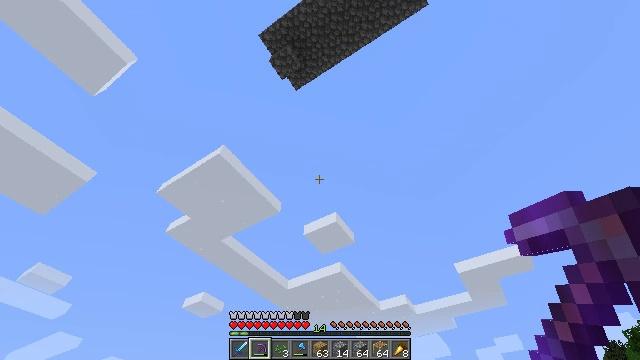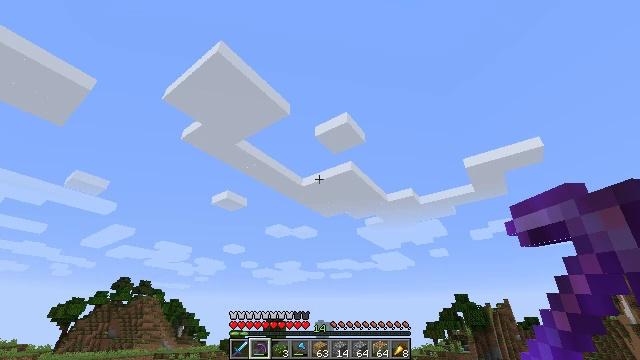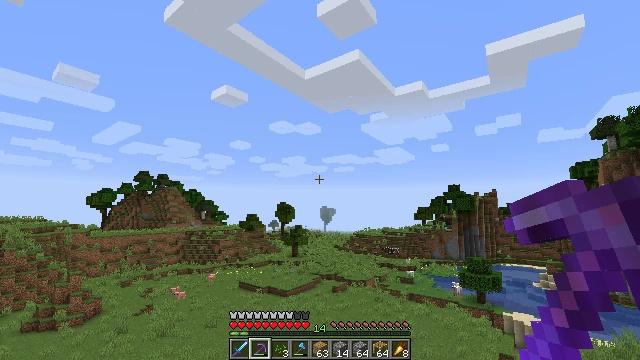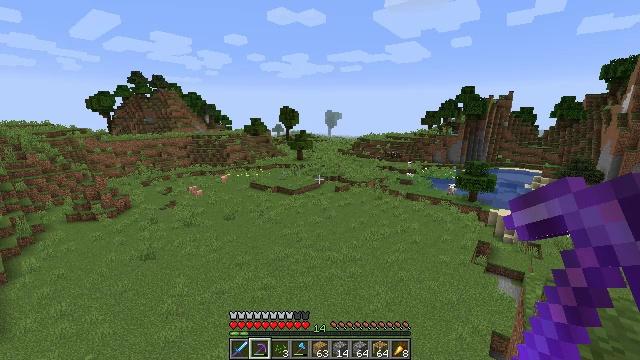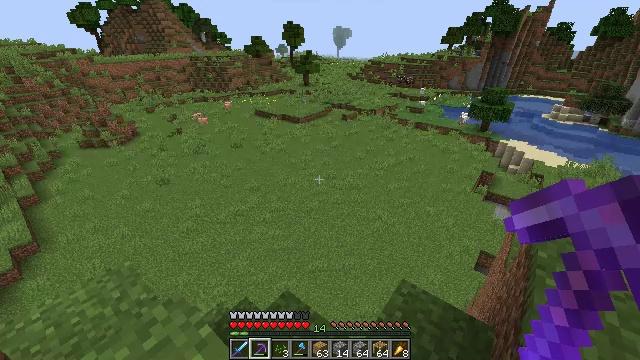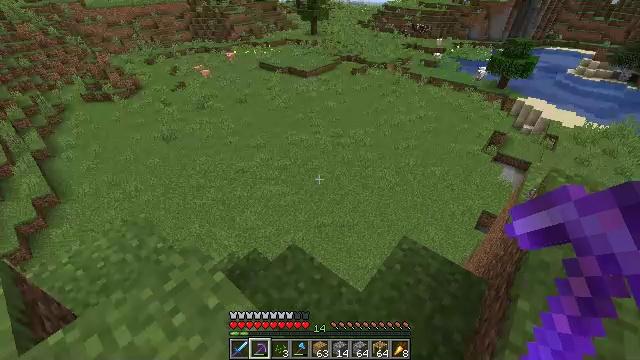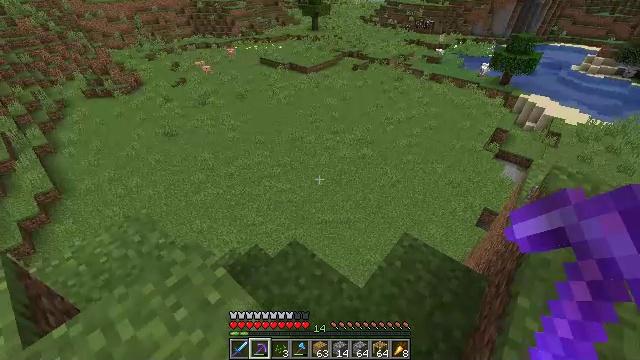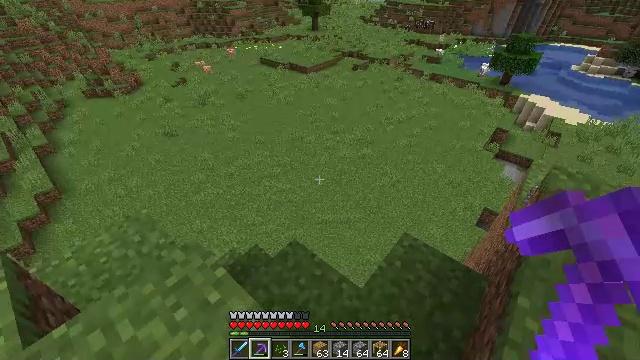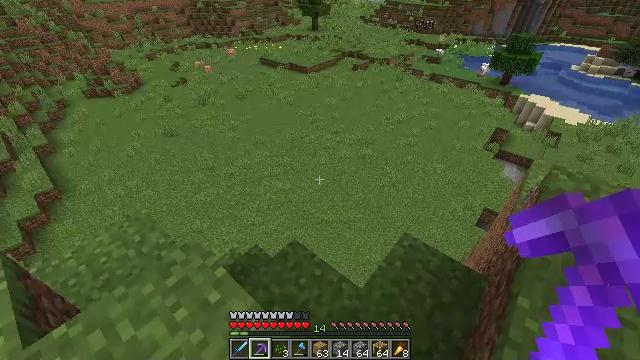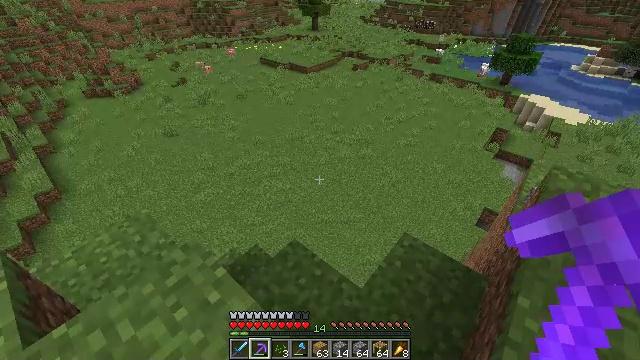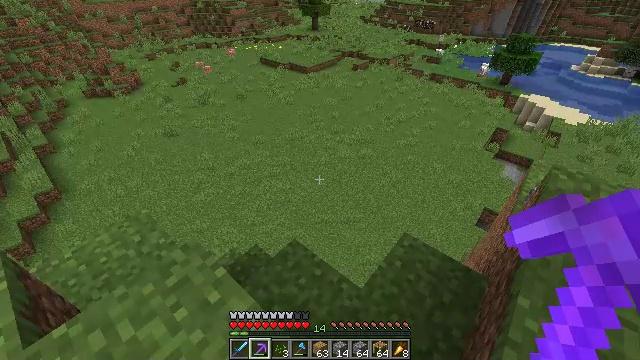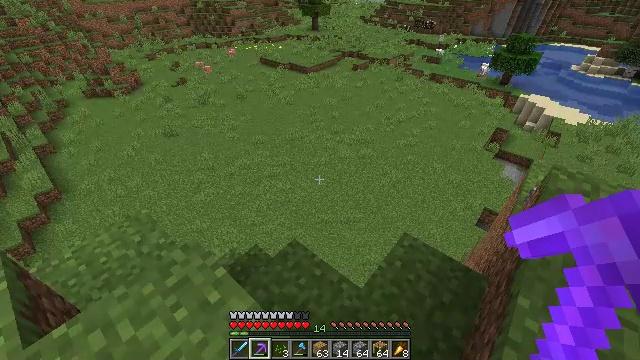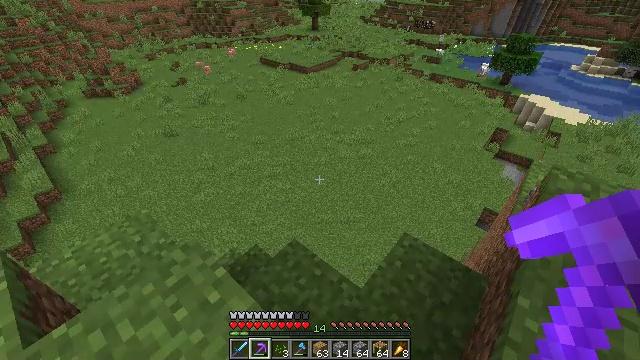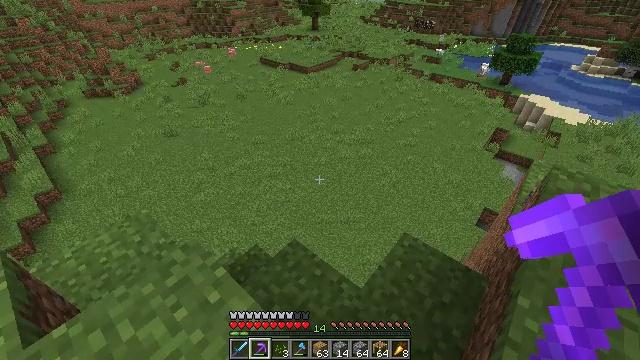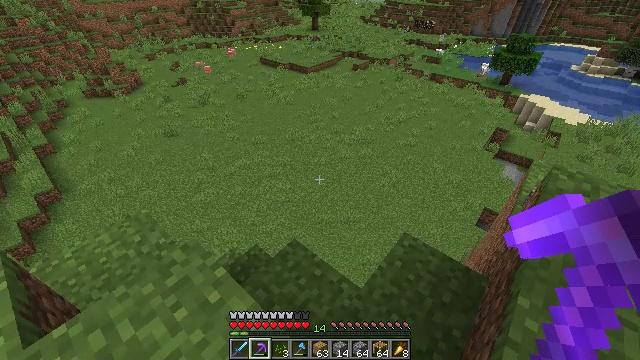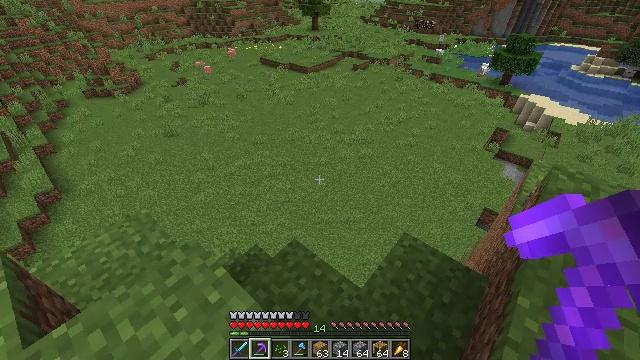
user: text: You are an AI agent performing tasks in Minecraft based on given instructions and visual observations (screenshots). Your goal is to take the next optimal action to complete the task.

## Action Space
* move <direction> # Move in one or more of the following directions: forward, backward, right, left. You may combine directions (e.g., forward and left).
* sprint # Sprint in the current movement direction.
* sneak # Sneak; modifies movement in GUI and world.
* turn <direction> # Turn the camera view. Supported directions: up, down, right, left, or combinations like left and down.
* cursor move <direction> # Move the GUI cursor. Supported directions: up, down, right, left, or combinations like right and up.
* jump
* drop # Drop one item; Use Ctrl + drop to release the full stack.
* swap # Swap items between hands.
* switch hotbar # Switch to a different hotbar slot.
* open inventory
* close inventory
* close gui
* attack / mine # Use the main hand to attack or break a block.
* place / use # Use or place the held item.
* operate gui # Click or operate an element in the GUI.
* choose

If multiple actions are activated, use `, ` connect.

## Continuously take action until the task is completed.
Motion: motion action
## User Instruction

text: Clear away tall grass.
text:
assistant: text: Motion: turn left and down
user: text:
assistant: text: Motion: turn down
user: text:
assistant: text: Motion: turn left and down
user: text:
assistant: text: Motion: turn left and down
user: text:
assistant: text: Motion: turn left and down
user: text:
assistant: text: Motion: no_op
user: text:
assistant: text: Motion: no_op
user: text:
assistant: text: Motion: no_op
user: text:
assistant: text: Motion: no_op
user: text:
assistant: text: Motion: no_op
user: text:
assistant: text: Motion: no_op
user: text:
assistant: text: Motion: no_op
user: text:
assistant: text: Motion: no_op
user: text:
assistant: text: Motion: no_op
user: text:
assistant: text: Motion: no_op
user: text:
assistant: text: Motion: no_op
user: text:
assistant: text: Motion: no_op
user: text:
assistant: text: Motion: no_op
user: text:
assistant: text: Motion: no_op
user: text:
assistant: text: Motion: no_op
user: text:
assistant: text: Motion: no_op
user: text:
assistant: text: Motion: no_op
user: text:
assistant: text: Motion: no_op
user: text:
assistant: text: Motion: no_op
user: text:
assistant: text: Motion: no_op
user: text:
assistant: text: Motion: no_op
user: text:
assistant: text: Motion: no_op
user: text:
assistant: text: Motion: no_op
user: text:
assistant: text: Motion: no_op
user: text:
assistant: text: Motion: no_op